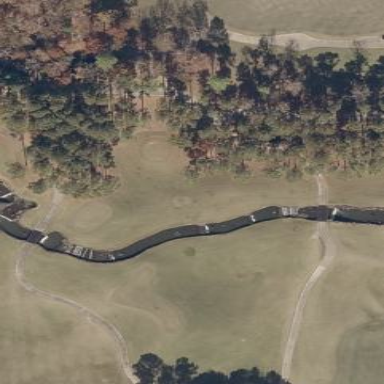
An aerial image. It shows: Scenic view of water hazard on golf course. The natural water feature adds beauty to the landscape.